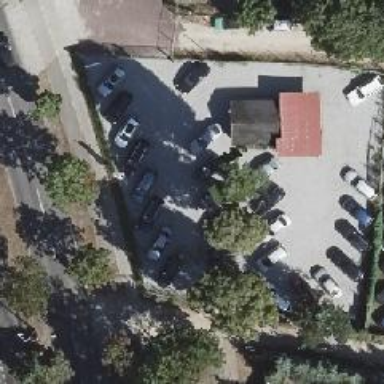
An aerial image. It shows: Car shop.